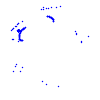
Particle: proton